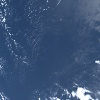
Label: water